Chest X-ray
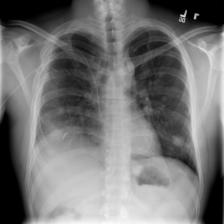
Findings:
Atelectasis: negative
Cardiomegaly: negative
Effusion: negative
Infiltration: negative
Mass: negative
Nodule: positive
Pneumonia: negative
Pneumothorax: negative
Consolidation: negative
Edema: negative
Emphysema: negative
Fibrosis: negative
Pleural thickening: negative
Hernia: negative